Question: I have TextField in Custom Cell of UITableview .my Tableview is lower part of MainView so When i Click on TextField in CustomCell keyboard appear Which HIde my textfield.My below image show my problem

Here i have a Code which works when i have UITextField in MainView.please edit the Below Code Beacuse i want whole view Animation when i click on UITextfield.
'''
-(void)textFieldDidBeginEditing:(UITextField *)textField {
if (textField.tag > 0) {
[UIView beginAnimations:nil context:NULL];
[UIView setAnimationDelegate:self];
[UIView setAnimationDuration:0.5];
[UIView setAnimationBeginsFromCurrentState:YES];
self.view.frame = CGRectMake(self.view.frame.origin.x, self.view.frame.origin.y-165.0,
self.view.frame.size.width, self.view.frame.size.height);
[UIView commitAnimations];
}
}
-(void)textresign{
[[self.view viewWithTag:1]resignFirstResponder];
}
-(void)textFieldDidEndEditing:(UITextField *)textField {
if (textField.tag > 0) {
[UIView beginAnimations:nil context:NULL];
[UIView setAnimationDelegate:self];
[UIView setAnimationDuration:0.5];
[UIView setAnimationBeginsFromCurrentState:YES];
self.view .frame = CGRectMake(self.view.frame.origin.x, self.view.frame.origin.y+165.0,
self.view.frame.size.width, self.view.frame.size.height);
[UIView commitAnimations];
}
}
'''
But i did't know how to Fix it for my Custom cell UITextField.Any help will be appriated.
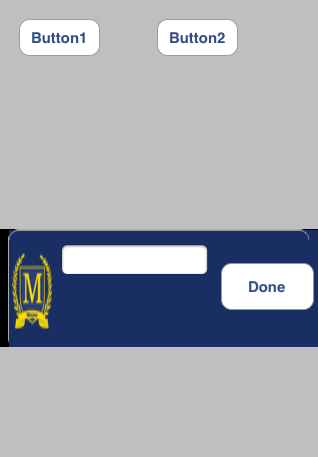
Answer: here is the code ,just need to change code little bit
'''
-(void)textFieldDidBeginEditing:(UITextField *)textField
{
if (textField.tag > 0)
{
[UIView beginAnimations:nil context:NULL];
[UIView setAnimationDelegate:self];
[UIView setAnimationDuration:0.5];
[UIView setAnimationBeginsFromCurrentState:YES];
self.view.frame = CGRectMake(self.view.frame.origin.x, self.view.frame.origin.y-165.0,
self.view.frame.size.width, self.view.frame.size.height);
[UIView commitAnimations];
}
}
'''
use below method for repositioning the view on keyboard resigning instead of 'textFieldDidEndEditing'.
'''
- (BOOL)textFieldShouldReturn:(UITextField *)textField
{
if (textField.tag > 0)
{
[UIView beginAnimations:nil context:NULL];
[UIView setAnimationDelegate:self];
[UIView setAnimationDuration:0.5];
[UIView setAnimationBeginsFromCurrentState:YES];
self.view .frame = CGRectMake(self.view.frame.origin.x, self.view.frame.origin.y+165.0,
self.view.frame.size.width, self.view.frame.size.height);
[UIView commitAnimations];
}
[textField resignFirstResponder];
return YES;
}
'''
using below method it mandatory to set the delegate to the textfield.
i hope you could get the solution.